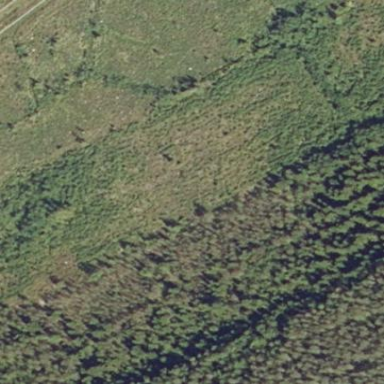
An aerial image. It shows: Forest area with natural scrub vegetation.